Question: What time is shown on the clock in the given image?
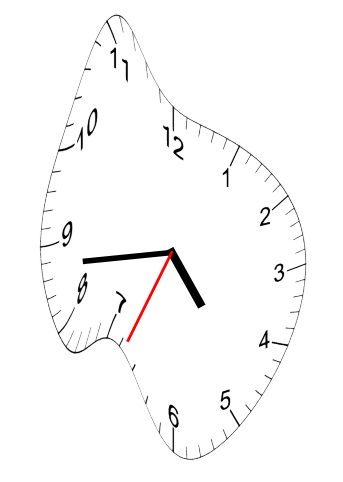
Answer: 04:43:34